Question: I'm a designer. I have a list of tasks, with hours, and I've split them into milestones. I want to count the number of hours for each milestone.
Here's a picture:

I want to look at the value in the M column, if it's 1, I want to get the cell across it, then repeat down the rows, and sum the whole lot.
See if you can figure that one out with the least cell wastage! :) (This is Numbers for Mac, so no macros or vbscript or what-have-you.)
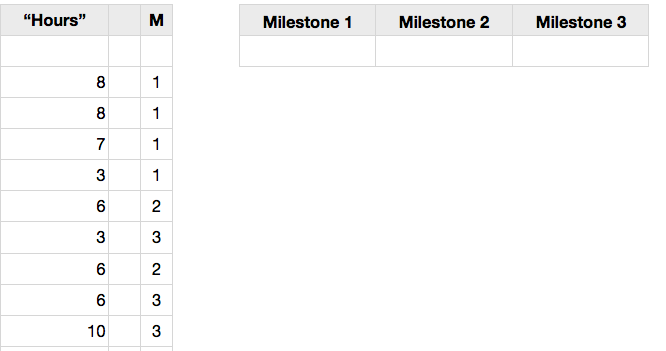
Answer: In Excel the formula can be used.
Assumption: In picture above, the 'Hours' label is in cell A1
The formula for 'Milestone 1' in cell E2 would be:
'''
=SUMIF($C2:$C11,RIGHT(E1,1),$A2:$A11)
'''
The syntax of the formula is:
'''
=SUMIF(range, criteria, sum range)
'''
The criteria is determined by using the last character in the 'Milestone' heading.